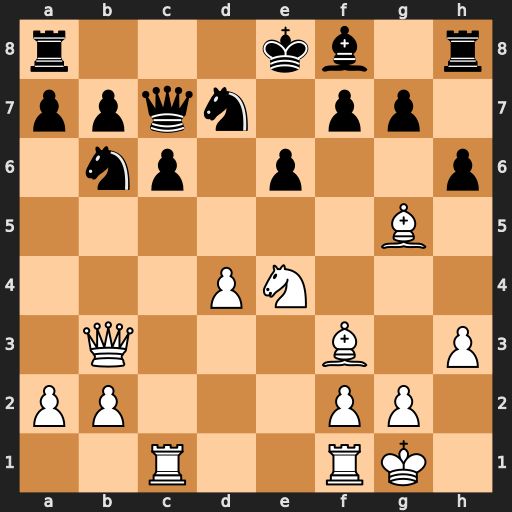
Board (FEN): r3kb1r/ppqn1pp1/1np1p2p/6B1/3PN3/1Q3B1P/PP3PP1/2R2RK1
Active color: w
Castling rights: kq
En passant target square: -
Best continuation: Qxe6+ fxe6 Bh5+ g6 Bxg6#